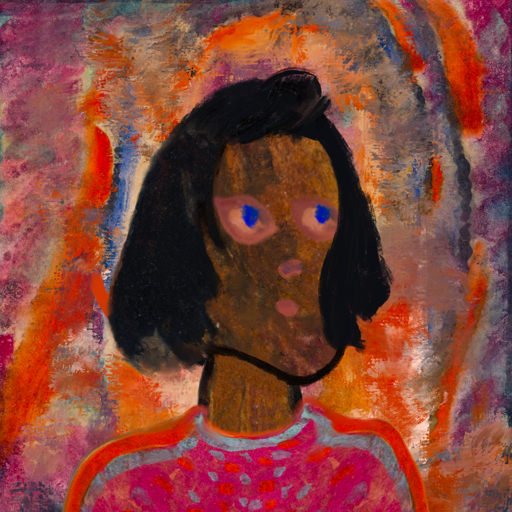
Background: Experience, Head And Neck Side: Mosgoul, Face Side: Mother_And_Son_Mother, Bust: Sisters, Hair Side: Mosgoul, Head Accessory: Blank, Second Necklace: Blank, Necklace: Blank, Baby: Blank